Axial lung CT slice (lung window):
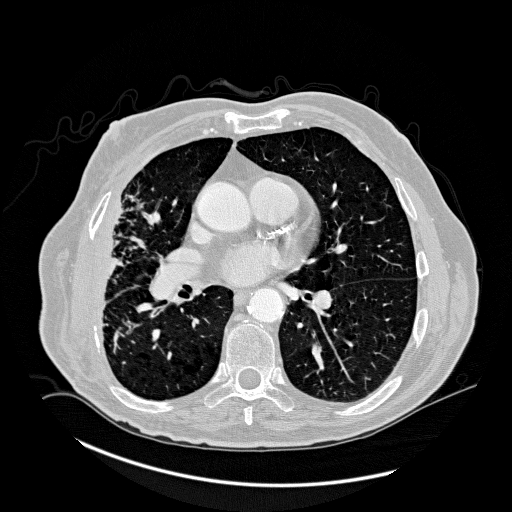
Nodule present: no